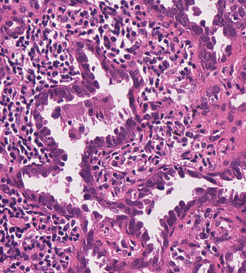
Tumor epithelial tissue: yes
Tumor-associated stroma tissue: yes
Normal tissue: no